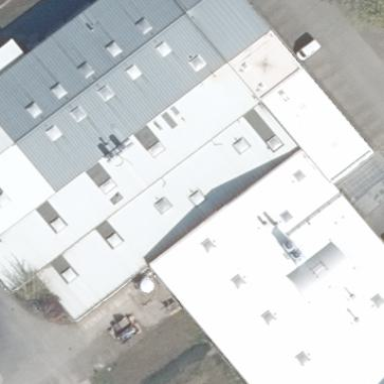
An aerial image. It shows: Industrial building with flat white roof.